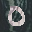
Label: 0